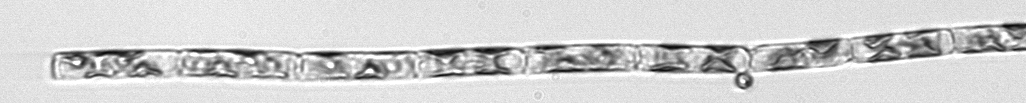
Label: Guinardia_delicatula